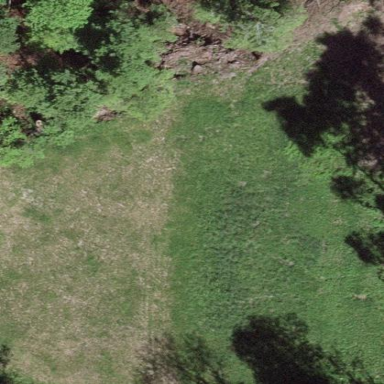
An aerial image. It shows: Area covered with grass.